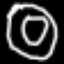
Label: donut